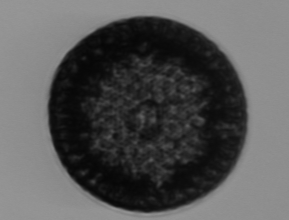
Label: Coscinodiscus